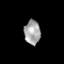
Tissue: prostate
Cell type: T cells
Senescence score: 0.3557
Nuclear area (px): 382
Mean DAPI intensity: 163.024